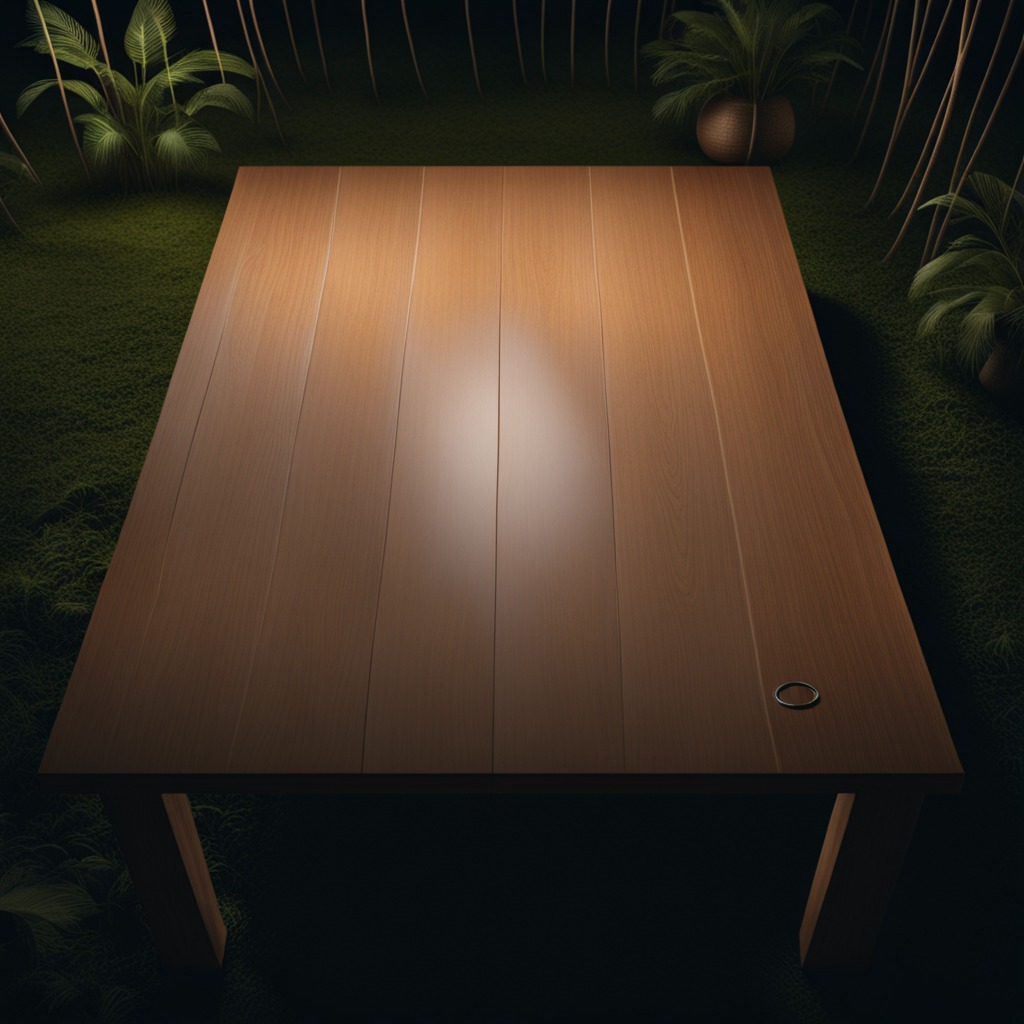
A rubber O-ring is lying on a wooden table inside a jungle field workshop tent at night.